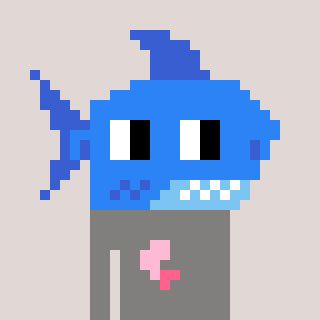
a pixel art character with square blue glasses, a shark-shaped head and a bluegrey-colored body on a warm background